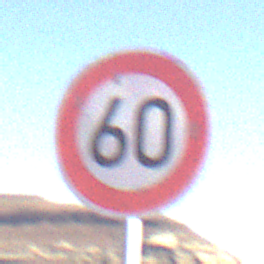
Verkehrszeichen: Geschwindigkeit60
Umgebung: Outdoor, Nature
Tageszeit: Midday
Wetter: Clear
Licht: Natural
Jahreszeit: NotSpecified
Kontrast: HighContrast